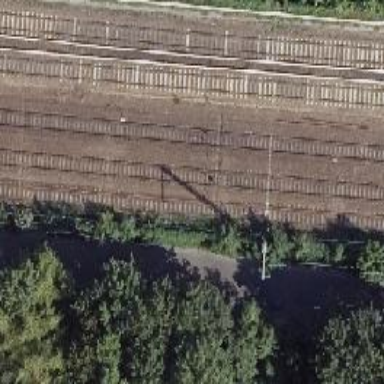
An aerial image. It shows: Railway signal.